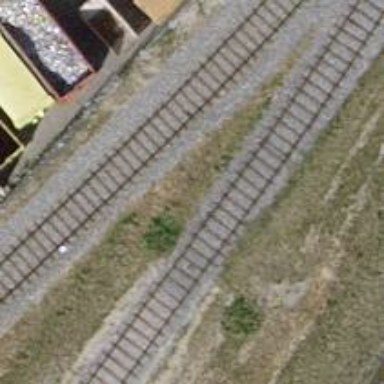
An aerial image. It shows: Single-track railway spur.